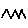
Label: zigzag